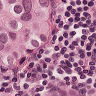
Metastatic tissue present: yes